Contrast-enhanced CT slice 27 of 59
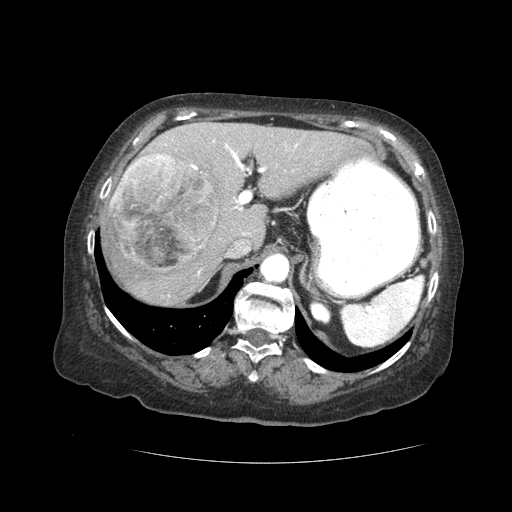
Segmented voxel counts for this case:
Liver: 558154 voxels
Tumor mass: 214443 voxels
Portal vein: 9792 voxels
Abdominal aorta: 4603 voxels